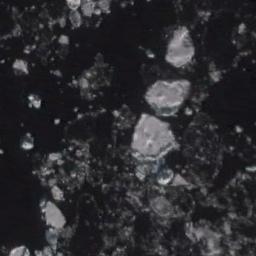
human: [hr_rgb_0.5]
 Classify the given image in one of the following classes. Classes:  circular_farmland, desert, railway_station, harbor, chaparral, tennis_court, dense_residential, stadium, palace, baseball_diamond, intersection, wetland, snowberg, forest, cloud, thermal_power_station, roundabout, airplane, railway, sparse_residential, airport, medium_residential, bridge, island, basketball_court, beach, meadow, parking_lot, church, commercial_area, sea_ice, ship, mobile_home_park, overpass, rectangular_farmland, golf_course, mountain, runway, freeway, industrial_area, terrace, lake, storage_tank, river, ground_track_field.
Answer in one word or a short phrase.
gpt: sea_ice